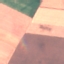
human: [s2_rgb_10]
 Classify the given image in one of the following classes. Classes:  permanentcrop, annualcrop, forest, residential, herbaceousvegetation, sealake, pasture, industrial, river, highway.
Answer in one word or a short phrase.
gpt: AnnualCrop